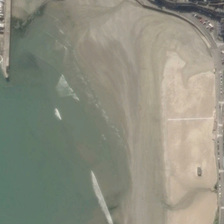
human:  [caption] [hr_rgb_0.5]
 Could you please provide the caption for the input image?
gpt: a large piece of beach is between an ocean and some buildings .

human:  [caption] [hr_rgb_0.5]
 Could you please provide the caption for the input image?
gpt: a large piece of beach is between an ocean and some buildings .

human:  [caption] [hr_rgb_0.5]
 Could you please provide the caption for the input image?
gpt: a large piece of beach is between an ocean and some buildings .

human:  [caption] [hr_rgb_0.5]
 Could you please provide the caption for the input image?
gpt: a large piece of beach is between an ocean and some buildings .

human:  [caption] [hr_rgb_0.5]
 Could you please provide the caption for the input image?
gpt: a large piece of beach is between an ocean and some buildings .